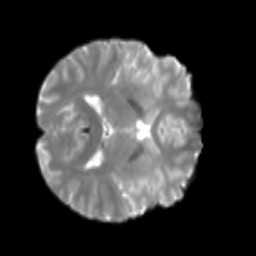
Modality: T2w
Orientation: axial
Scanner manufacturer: siemens
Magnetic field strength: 3 T
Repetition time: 4 s
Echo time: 0.0594 s